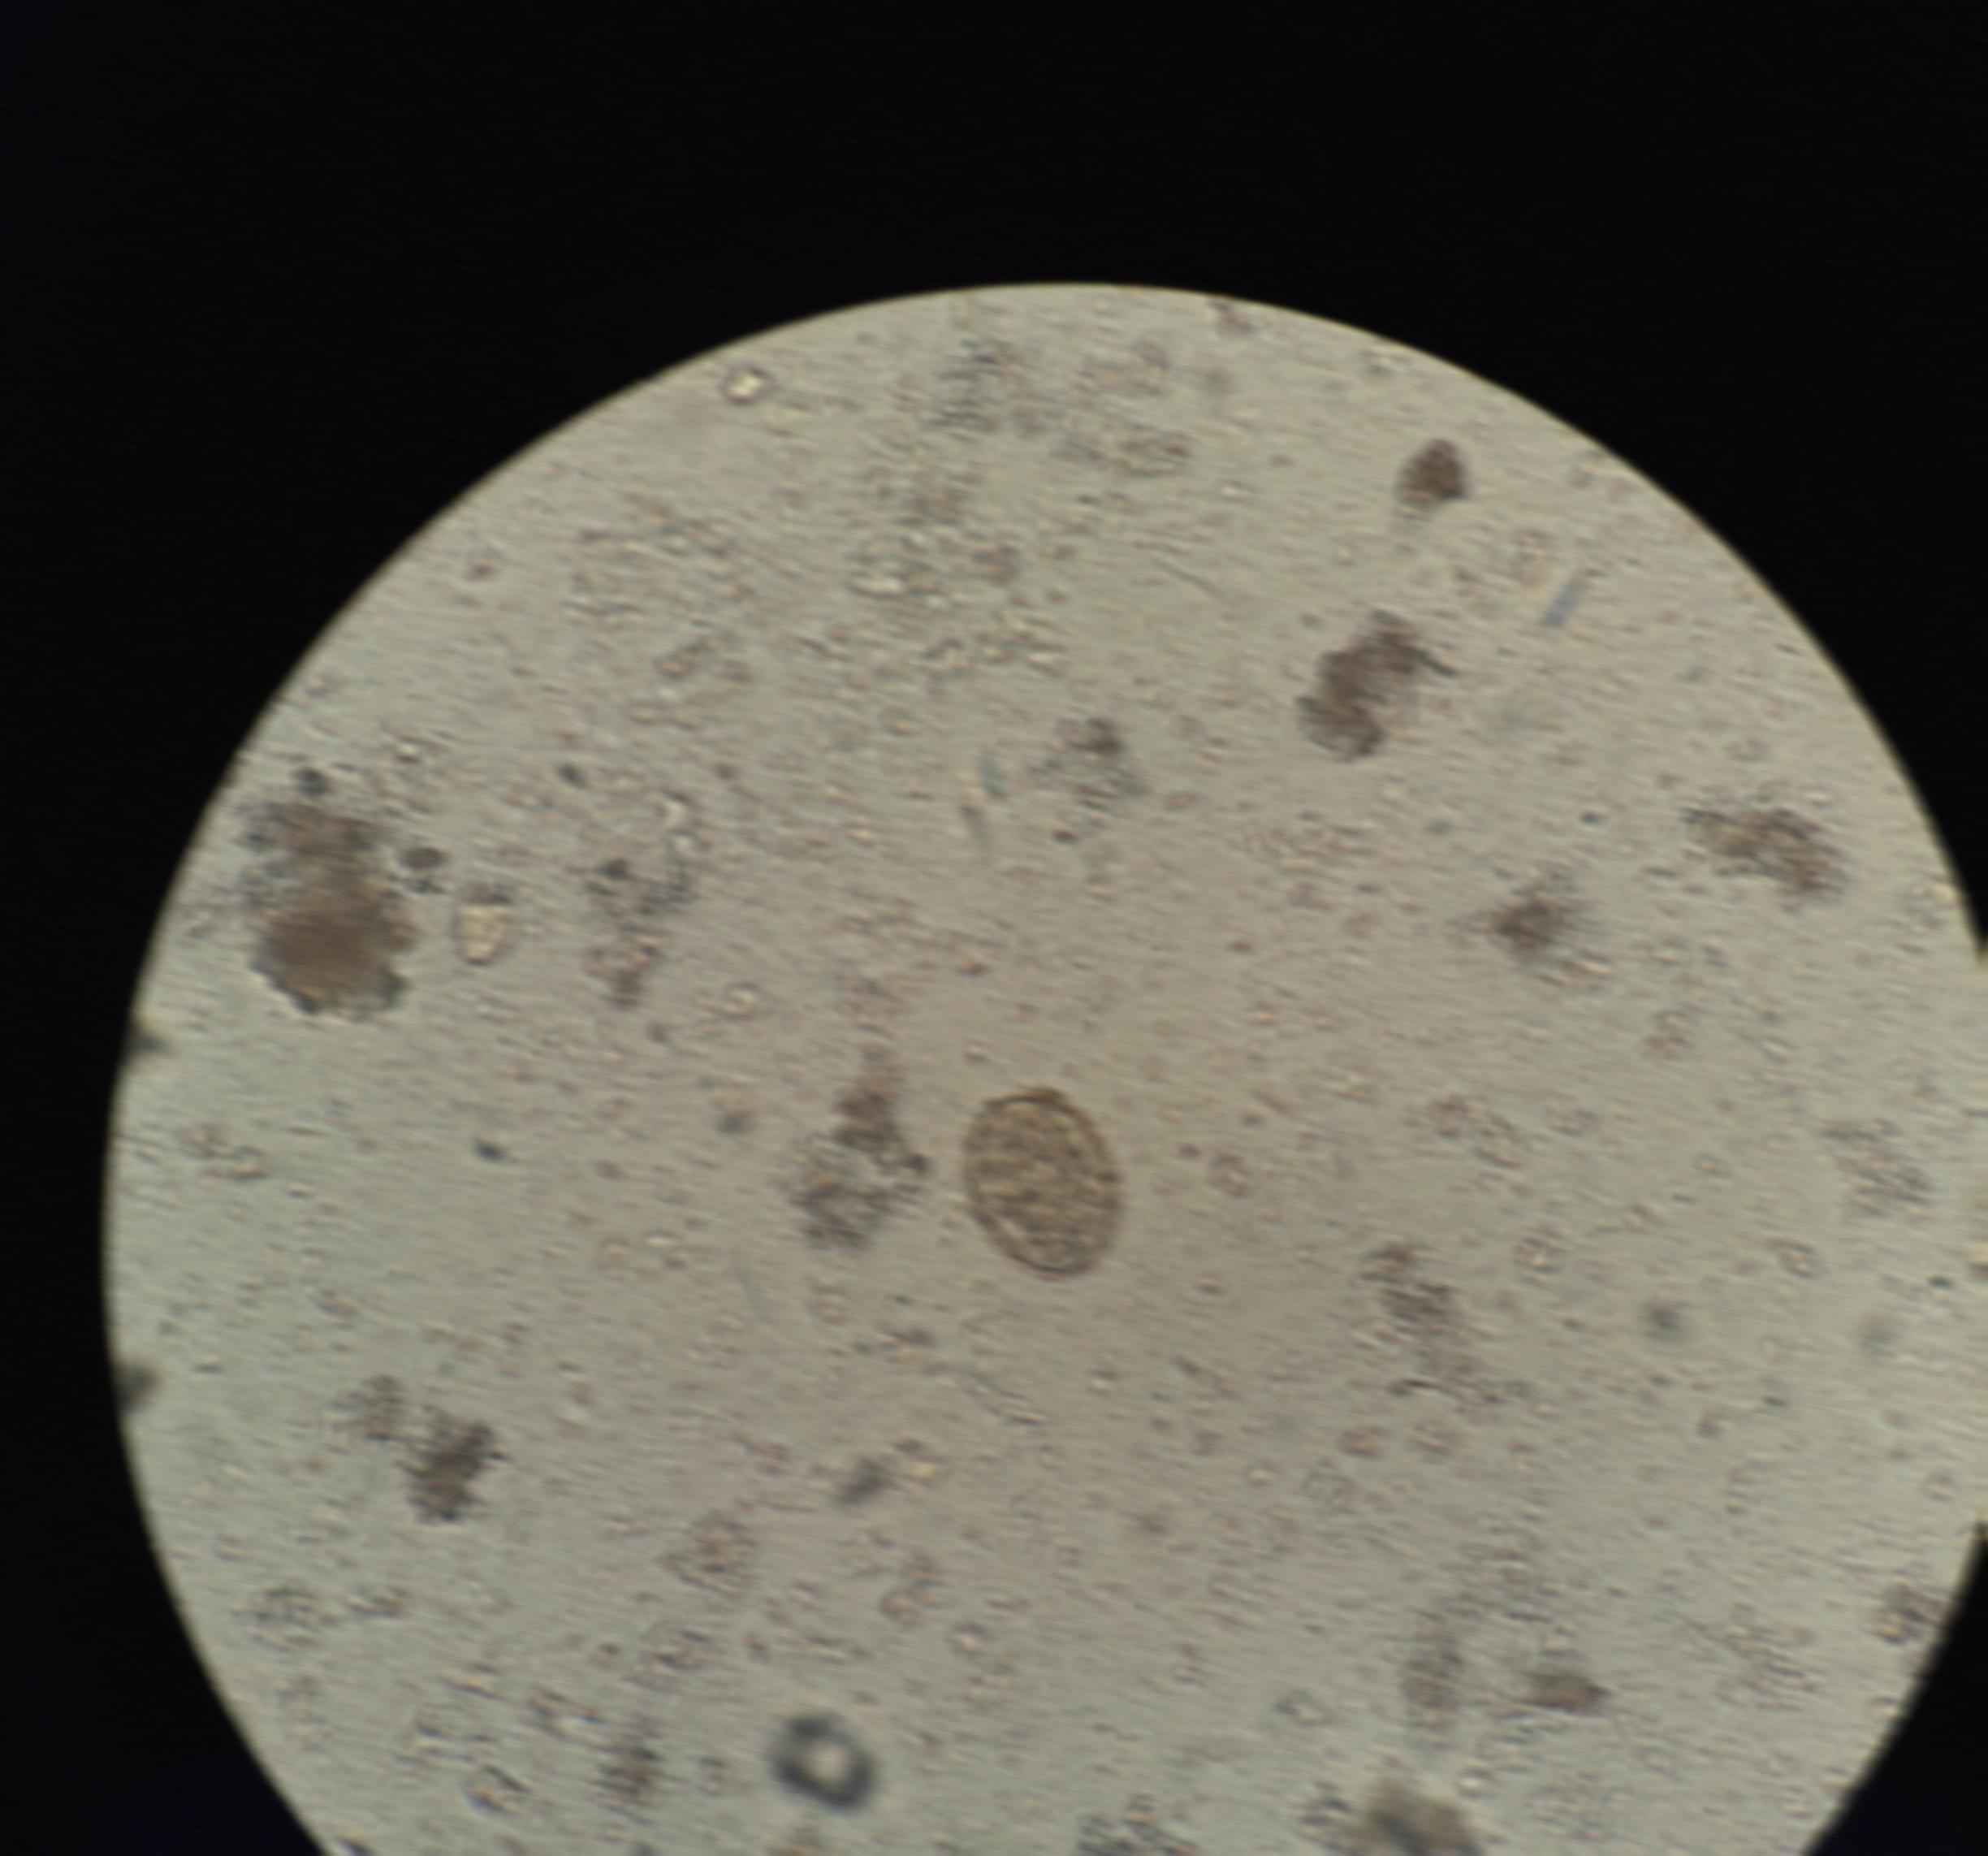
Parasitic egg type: Ascaris lumbricoides